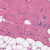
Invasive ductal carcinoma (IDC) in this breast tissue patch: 0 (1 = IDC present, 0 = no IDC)